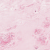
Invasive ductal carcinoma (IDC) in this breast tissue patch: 0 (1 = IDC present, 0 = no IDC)